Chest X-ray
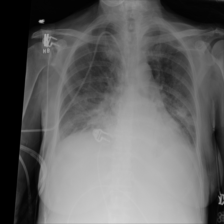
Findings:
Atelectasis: negative
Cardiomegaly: negative
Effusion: negative
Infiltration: positive
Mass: negative
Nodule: positive
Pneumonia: negative
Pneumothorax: negative
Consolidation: negative
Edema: negative
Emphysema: negative
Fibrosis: negative
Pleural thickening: negative
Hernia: negative